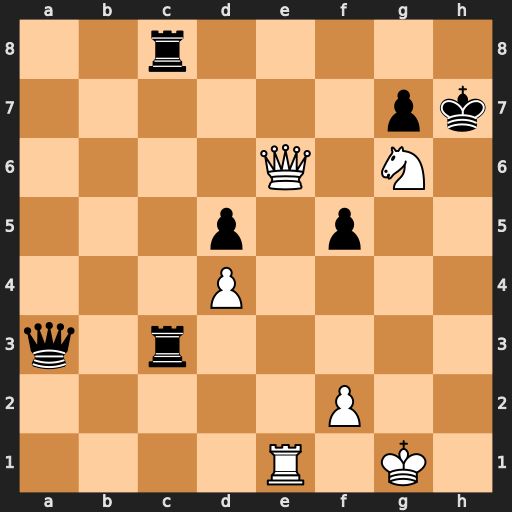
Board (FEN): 2r5/6pk/4Q1N1/3p1p2/3P4/q1r5/5P2/4R1K1
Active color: w
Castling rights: -
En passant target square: -
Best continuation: Qxf5 Rg3+ fxg3 Qxg3+ Kf1